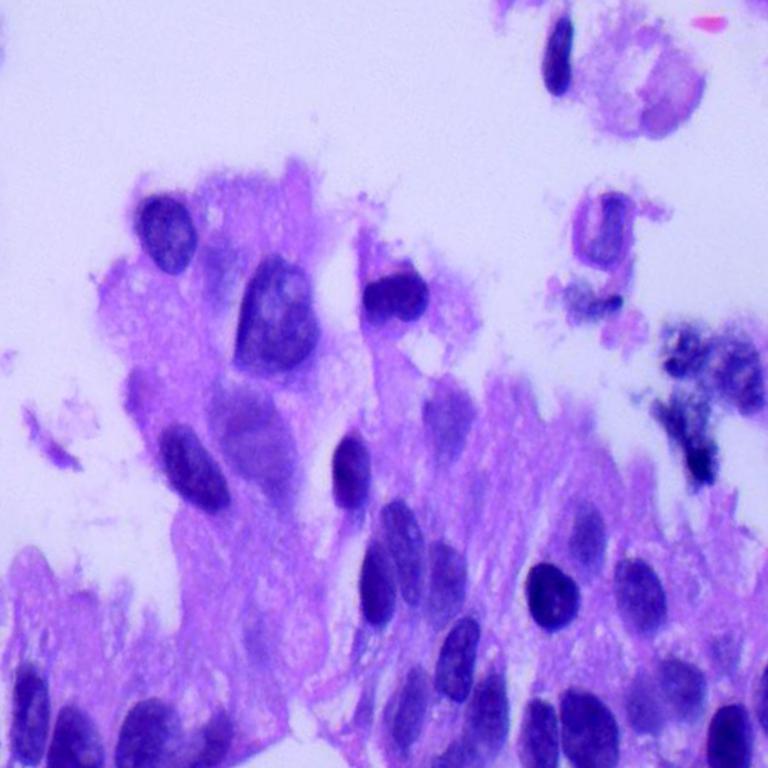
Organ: lung
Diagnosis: adenocarcinomas